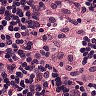
Metastatic tissue present: no